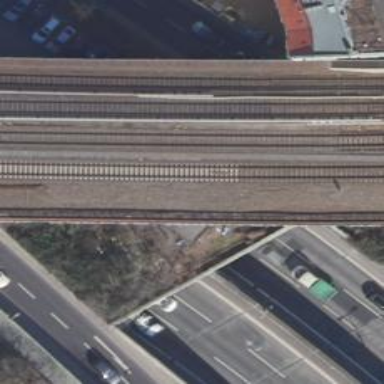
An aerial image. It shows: Bridge over railway line.